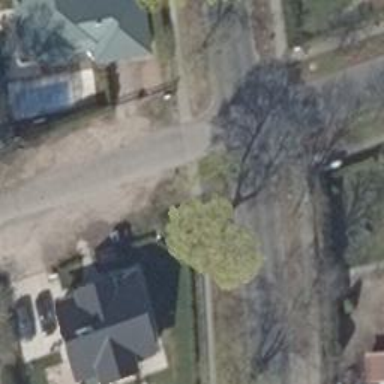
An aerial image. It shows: Residential road with asphalt surface featuring parallel parking lanes on both sides.